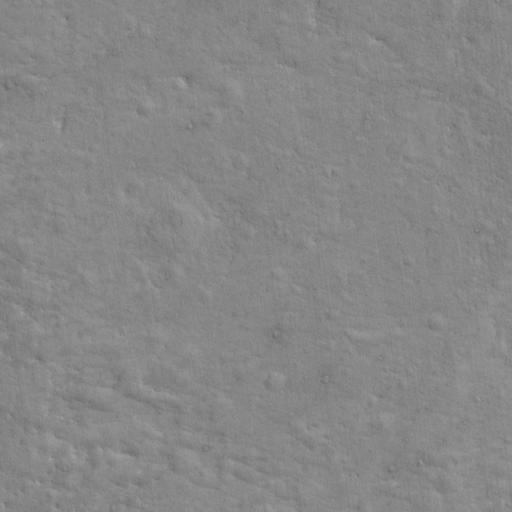
Classes present: Background